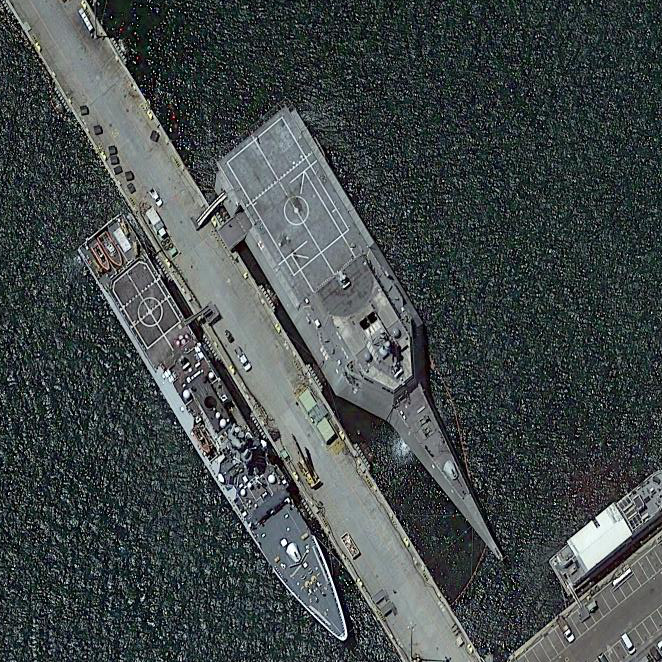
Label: Independence-class_combat_ship